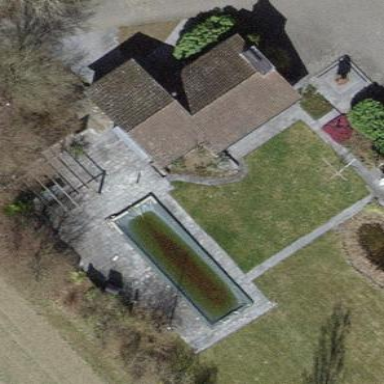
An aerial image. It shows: Swimming pool located in leisure land.